Question: I couldn't find the problem,whenever i scrolling the view will change .pls help me out...t think android recycle views how to override ?

'''
public class MobileArrayAdapter extends ArrayAdapter<String> {
private final Context context;
private final String[] values;
private LayoutInflater inflater;
public MobileArrayAdapter(Context context, String[] values) {
super(context, R.layout.list_mobile, values);
inflater = LayoutInflater.from(context);
this.context = context;
this.values = values;
}
@Override
public View getView(int position, View convertView, ViewGroup parent) {
View rowView=convertView;
if (rowView == null) {
rowView = inflater.inflate(R.layout.list_mobile, null);
ViewHolder viewHolder = new ViewHolder();
viewHolder.text = (TextView) rowView.findViewById(R.id.label);
viewHolder.button = (ImageView) rowView
.findViewById(R.id.logo);
rowView.setTag(viewHolder);
}
ViewHolder holder = (ViewHolder) rowView.getTag();
String s = values[position];
holder.text.setText(s);
if (mp.isPlaying()) {
holder.imageView.setImageResource(R.drawable.stop);
} else {
holder.imageView.setImageResource(R.drawable.play);
}
return rowView;
}static class ViewHolder {
public TextView text;
public ImageView button;
}
'''
}
in Main Activity
'''
protected void onListItemClick(ListView l, View v, int pos, long id) {
if(mp.isPlaying() && itemno == pos){
mp.pause();
playing= true;
ListMobileActivity.this. imageView.setImageResource(R.drawable.play);
}
else if (playing=true && itemno== pos){
mp.start();
playing=false;
ListMobileActivity.this.imageView.setImageResource(R.drawable.stop);
}
if (mp.isPlaying()&& itemno!=pos){
ListMobileActivity.this.imageView.setImageResource(R.drawable.play);
}
if (itemno!=pos)
{
imageView = (ImageView)v. findViewWithTag(pos);
playSample(pos);
}
ListMobileActivity.this.itemno=pos;
//Variable i, here, is from a for loop.
}
private void playSample( int position)
{
AssetFileDescriptor afd = getApplicationContext().getResources().openRawResourceFd(songs[position]);
try{
if(mp.isPlaying())
ListMobileActivity. this.mp.stop();
ListMobileActivity. this.mp.reset();
ListMobileActivity. this.mp.setDataSource(afd.getFileDescriptor(), afd.getStartOffset(), afd.getDeclaredLength());
ListMobileActivity. this.mp.prepare();
ListMobileActivity. this. imageView.setImageResource(R.drawable.stop);
ListMobileActivity.this. mp.setOnCompletionListener(new OnCompletionListener() {
public void onCompletion(MediaPlayer mp) {
ListMobileActivity. this. imageView.setImageResource(R.drawable.play);
}
});
ListMobileActivity. this. mp.start();
afd.close();
}
catch (IllegalArgumentException e)
{
Log.e(TAG, "Unable to play audio queue do to exception: " + e.getMessage(), e);
}
catch (IllegalStateException e)
{
Log.e(TAG, "Unable to play audio queue do to exception: " + e.getMessage(), e);
}
catch (IOException e)
{
Log.e(TAG, "Unable to play audio queue do to exception: " + e.getMessage(), e);
}
}
'''
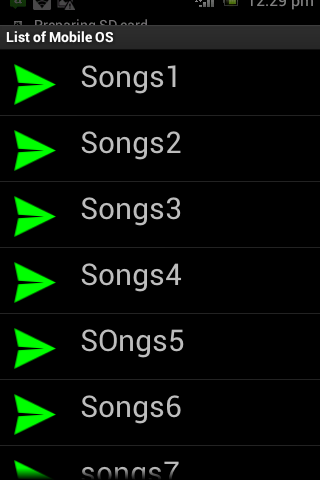
Answer: I think you are using custom layout for view in list item.
So now what happens is that when you using custom layout so it will inflate the layout and it will be used again for next items.
so do as check condition in custom adapter's get view is that something similar to this..
'''
if(Song2.isplaying)
{
imgView.setImage(pauseimage);
}
else
{
imgView.setImage(playimage);
}
'''
it will work for you.
(its just code logic representation so check criteria needs to be set by you.)